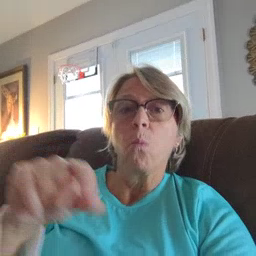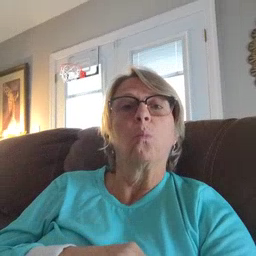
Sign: go